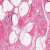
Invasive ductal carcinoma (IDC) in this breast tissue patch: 0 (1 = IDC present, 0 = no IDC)